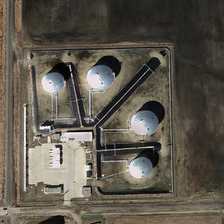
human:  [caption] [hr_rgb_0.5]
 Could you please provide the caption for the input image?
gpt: four white storage tanks are near a crossroads in a piece of bareland .

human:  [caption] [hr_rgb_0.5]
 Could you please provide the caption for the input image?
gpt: four white storage tanks are near a crossroads in a piece of bareland .

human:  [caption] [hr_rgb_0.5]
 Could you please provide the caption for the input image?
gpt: four white storage tanks are near a crossroads in a piece of bareland .

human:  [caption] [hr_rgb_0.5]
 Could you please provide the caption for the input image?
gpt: four white storage tanks are near a crossroads in a piece of bareland .

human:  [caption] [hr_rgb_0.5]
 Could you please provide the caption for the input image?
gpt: four white storage tanks are near a crossroads in a piece of bareland .